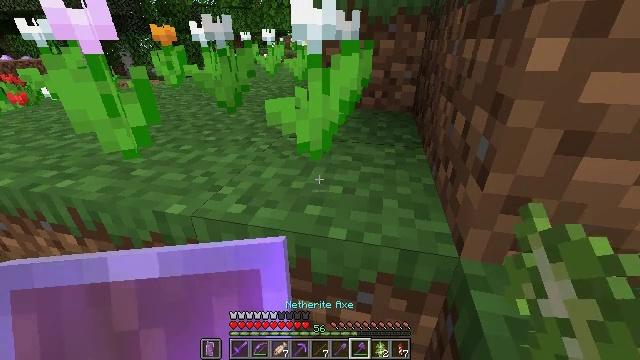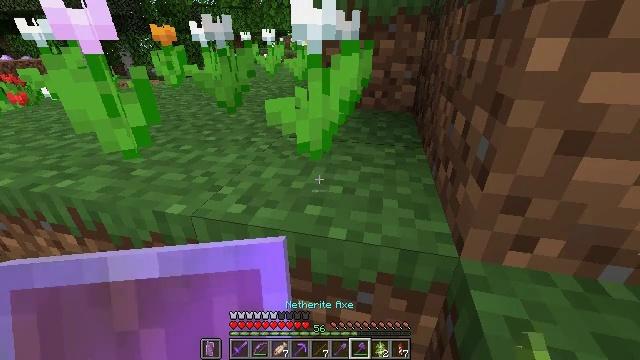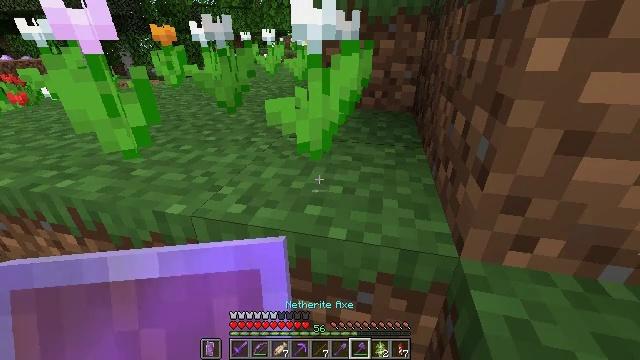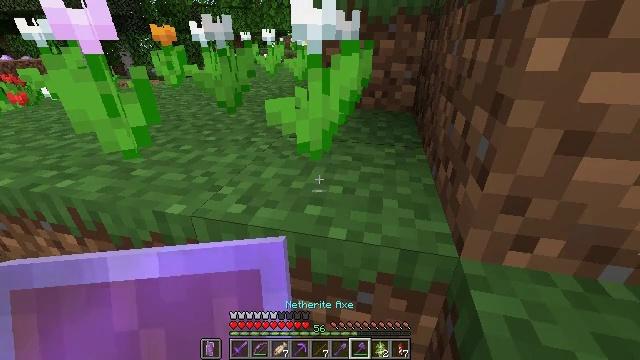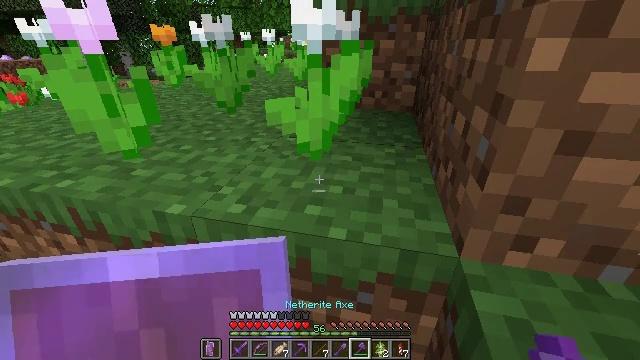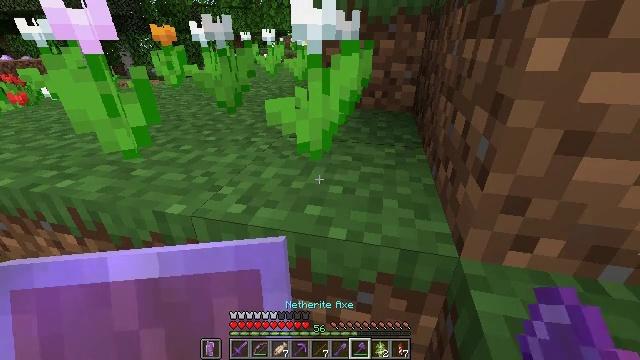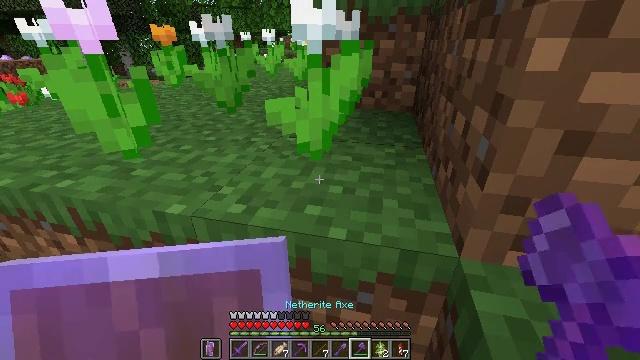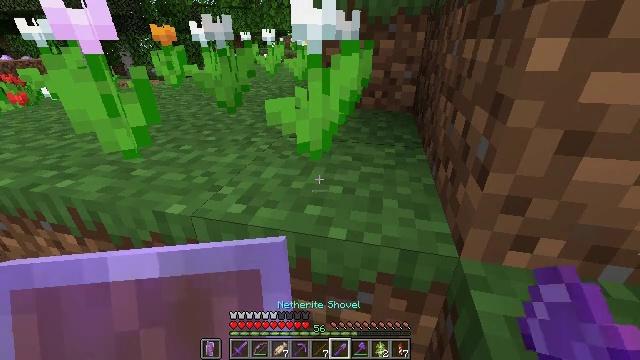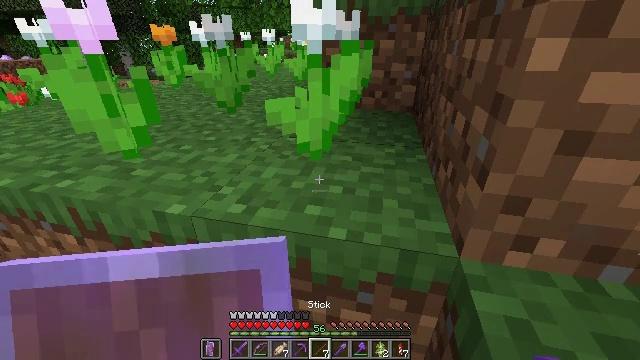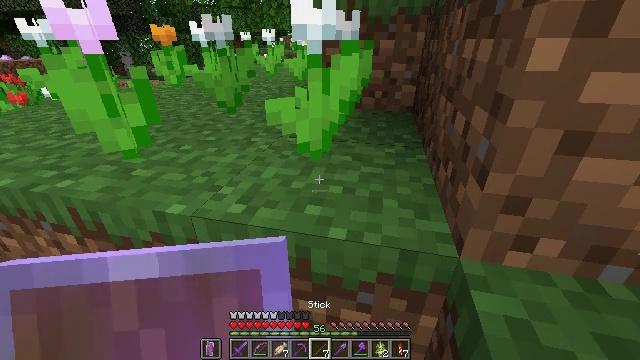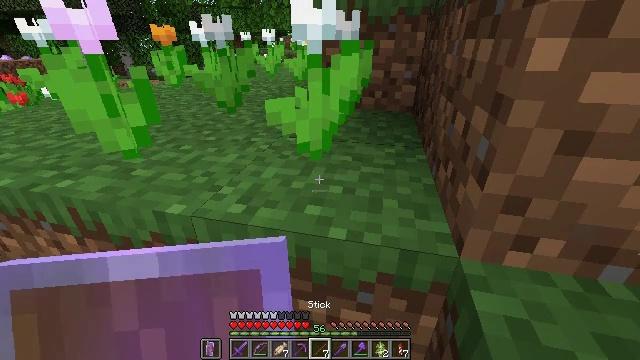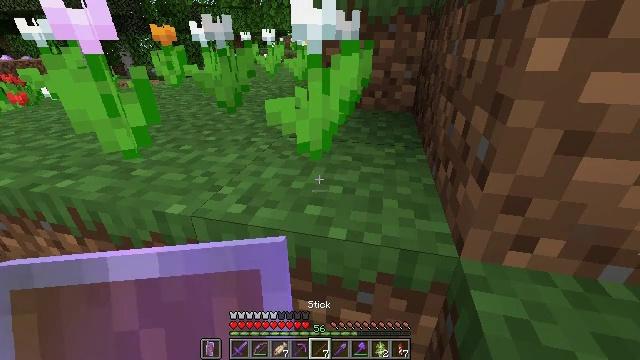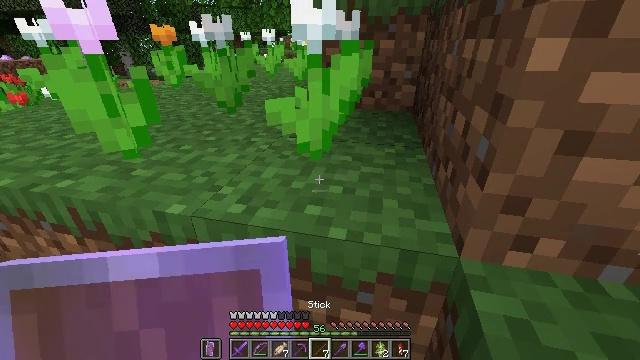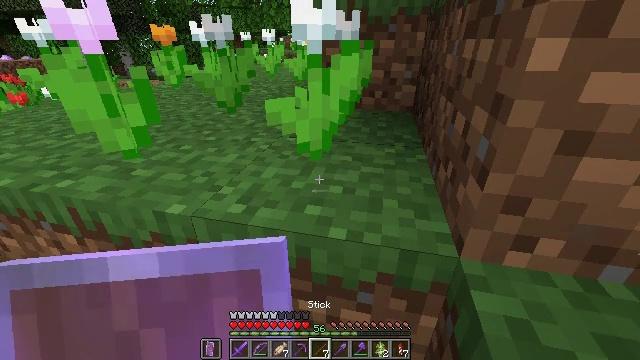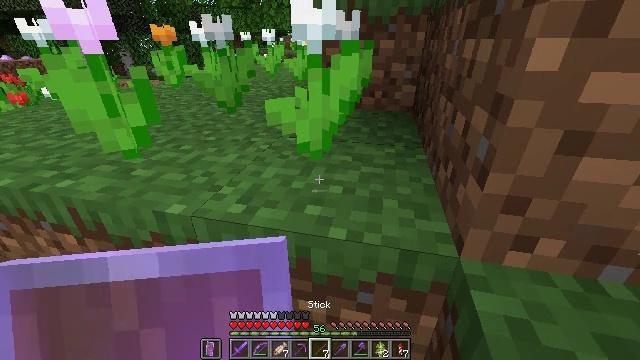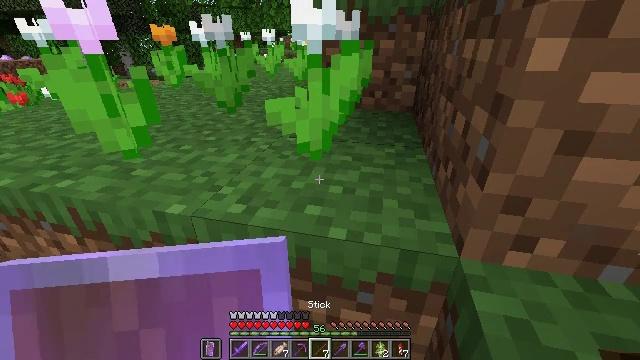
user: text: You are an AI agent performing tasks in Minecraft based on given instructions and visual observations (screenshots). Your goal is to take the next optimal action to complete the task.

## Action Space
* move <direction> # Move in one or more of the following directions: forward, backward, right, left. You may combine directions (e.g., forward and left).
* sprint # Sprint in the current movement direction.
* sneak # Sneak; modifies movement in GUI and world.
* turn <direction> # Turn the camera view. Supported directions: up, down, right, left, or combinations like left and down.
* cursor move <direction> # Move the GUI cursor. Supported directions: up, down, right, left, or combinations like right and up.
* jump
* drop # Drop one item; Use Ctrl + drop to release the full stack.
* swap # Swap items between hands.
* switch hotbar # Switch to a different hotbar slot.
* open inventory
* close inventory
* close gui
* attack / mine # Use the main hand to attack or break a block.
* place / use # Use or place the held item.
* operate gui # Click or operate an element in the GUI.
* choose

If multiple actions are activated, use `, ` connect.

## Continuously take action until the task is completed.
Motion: motion action
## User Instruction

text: Get the pink tulip for decoration.
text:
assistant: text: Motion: no_op
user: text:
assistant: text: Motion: no_op
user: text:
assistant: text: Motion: no_op
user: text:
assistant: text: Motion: no_op
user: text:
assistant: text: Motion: no_op
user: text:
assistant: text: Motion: no_op
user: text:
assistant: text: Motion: no_op
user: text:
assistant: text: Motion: no_op
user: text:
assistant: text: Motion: no_op
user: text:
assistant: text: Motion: no_op
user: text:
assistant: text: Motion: no_op
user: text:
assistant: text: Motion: no_op
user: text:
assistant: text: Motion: no_op
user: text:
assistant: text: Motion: no_op
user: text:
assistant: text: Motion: no_op
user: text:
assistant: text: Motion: no_op
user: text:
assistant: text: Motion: no_op
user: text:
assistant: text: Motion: no_op
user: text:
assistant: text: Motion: no_op
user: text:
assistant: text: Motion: no_op
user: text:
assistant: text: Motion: no_op
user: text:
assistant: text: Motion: no_op
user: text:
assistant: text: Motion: no_op
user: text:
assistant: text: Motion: no_op
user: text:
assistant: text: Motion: no_op
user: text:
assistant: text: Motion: no_op
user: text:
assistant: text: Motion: no_op
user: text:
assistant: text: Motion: no_op
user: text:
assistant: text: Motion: no_op
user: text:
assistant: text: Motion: no_op